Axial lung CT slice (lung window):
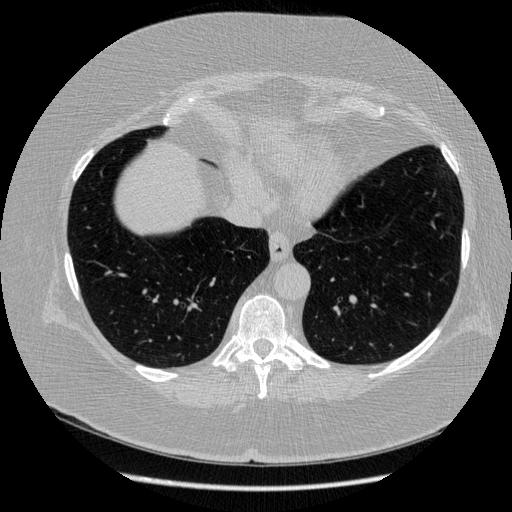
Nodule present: no